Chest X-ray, AP view. Patient: 41 years old, sex F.
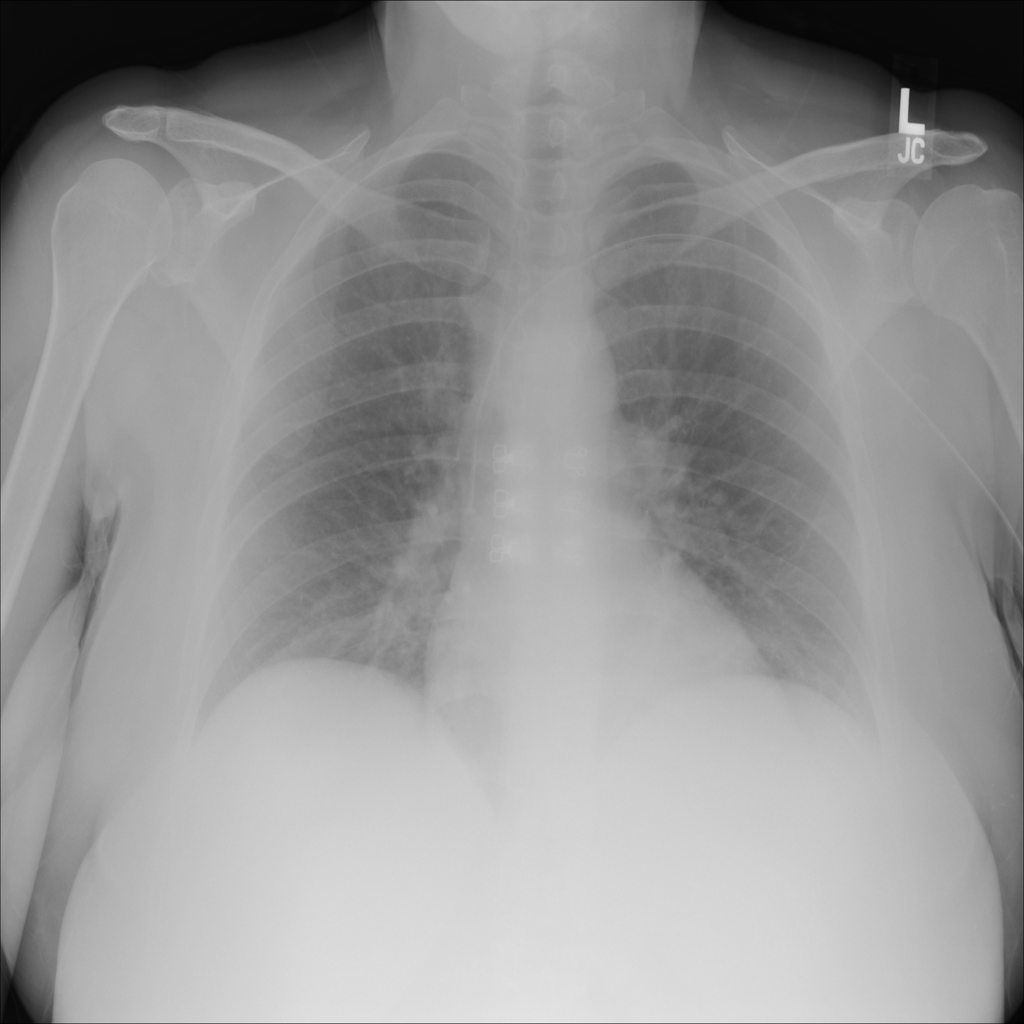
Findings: No Finding